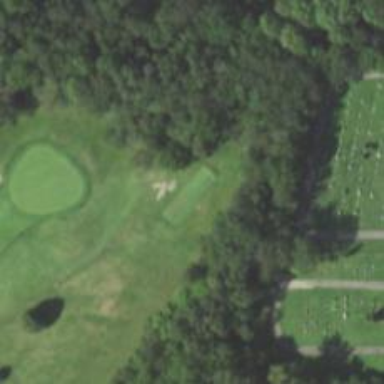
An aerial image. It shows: Golf tee.